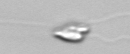
Label: flagellate